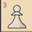
Piece: wP